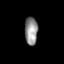
Tissue: skin
Cell type: Epithelial cells
Senescence score: 0.2805
Nuclear area (px): 351
Mean DAPI intensity: 145.718